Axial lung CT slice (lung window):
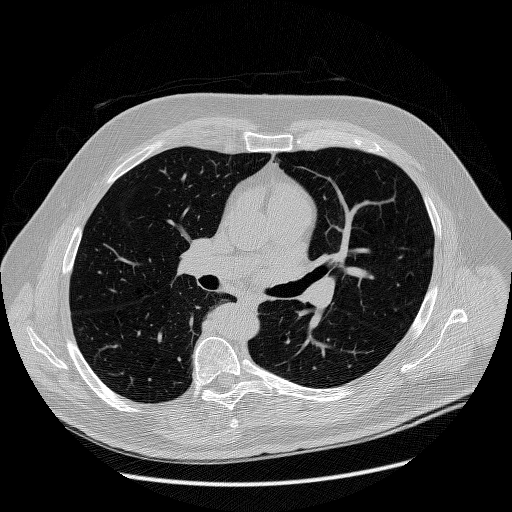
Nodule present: no